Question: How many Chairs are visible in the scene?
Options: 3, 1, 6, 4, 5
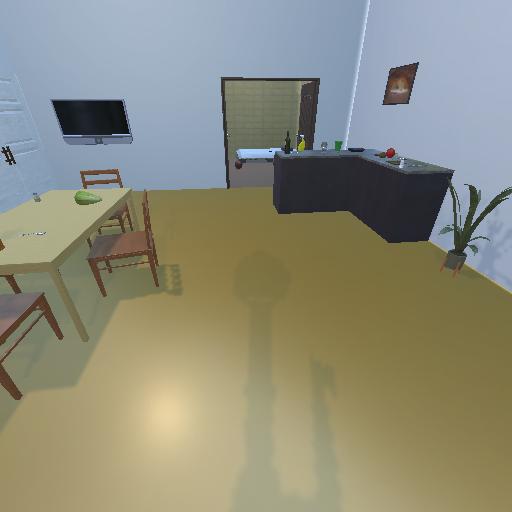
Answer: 3